Question: I have set up a php script that will redirect users to a particular webpage/ php page after logging in. But I want to direct each user to a different page.
For example each customer that logs on has their own and unique homepage.
If have this section in my checklogin.php and I am assuming it is something to do with this. I have only recently started learning php. Thank you.
'''
<?php
session_start();
$username = mysql_real_escape_string($_POST['username']);
$password = mysql_real_escape_string($_POST['password']);
mysql_connect("localhost", "root","root") or die(mysql_error()); //Connect to server
mysql_select_db("first_db") or die("Cannot connect to database"); //Connect to database
$query = mysql_query("SELECT * from users WHERE username='$username'"); //Query the users table if there are matching rows equal to $username
$exists = mysql_num_rows($query); //Checks if username exists
$table_users = "";
$table_password = "";
if($exists > 0) //IF there are no returning rows or no existing username
{
while($row = mysql_fetch_assoc($query)) //display all rows from query
{
$table_users = $row['username']; // the first username row is passed on to $table_users, and so on until the query is finished
$table_password = $row['password']; // the first password row is passed on to $table_users, and so on until the query is finished
}
if(($username == $table_users) && ($password == $table_password)) // checks if there are any matching fields
{
if($password == $table_password)
{
$_SESSION['user'] = $username; //set the username in a session. This serves as a global variable
header("location: home.php"); // redirects the user to the authenticated home page
}
}
else
{
Print '<script>alert("Incorrect Password!");</script>'; //Prompts the user
Print '<script>window.location.assign("login.php");</script>'; // redirects to login.php
}
}
else
{
Print '<script>alert("Incorrect Username!");</script>'; //Prompts the user
Print '<script>window.location.assign("login.php");</script>'; // redirects to login.php
}
?>
'''

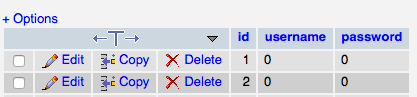
Answer: I assume you have information about them in the database that you want to show.
Now you can just direct them to the url with a unique ID of the account(that should also be stored in the database) e.g: index.php?id=$account_id,
Get the ID from the url(somewhat like: '$_GET['id']') and run a query e.g: 'select * from profile where id=$id'
I am using the variable '$id' here instead of '$_GET<URL>.
After that you show the accounts profile information on the page and because of the '&id=$account_id'(where $account_id is the ID of the person logged in), it's their own page.
To redirect them to their own page you have to get the ID from the database with a query:
'''
select id from accounts where username = $username;
'''
This works if the is unique.
You can get the id in a seperate variable yourself.
After that you can use the ID to direct them to their own page like this:
'''
header("location: home.php?id=".$id);
'''
'''
while($row = mysql_fetch_assoc($query)) //display all rows from query
{
$table_users = $row['username']; // the first username row is passed on to $table_users, and so on until the query is finished
$table_password = $row['password']; // the first password row is passed on to $table_users, and so on until the query is finished
$table_id = $row['id'];
}
if(($username == $table_users) && ($password == $table_password)) // checks if there are any matching fields
{
if($password == $table_password)
{
$_SESSION['user'] = $username; //set the username in a session. This serves as a global variable
header("location: home.php?id=".$table_id); // redirects the user to the authenticated home page
}
}
'''
This will redirect you to home.php everytime. The only difference is, the '?id=' part is different for every user. Now on home.php:"
'''
$id=$_GET['id'];
//Some mysql injection prevention.
$query = mysql_query("SELECT * from profile WHERE id='$id'");
'''
This means you should store the profile preferences of every user in the database and get it out again at the home page.